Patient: sex M, age 58
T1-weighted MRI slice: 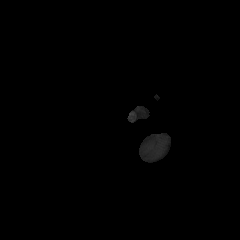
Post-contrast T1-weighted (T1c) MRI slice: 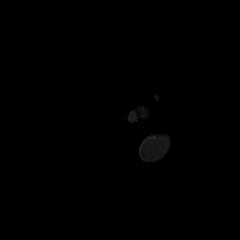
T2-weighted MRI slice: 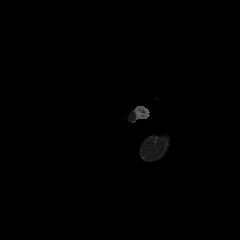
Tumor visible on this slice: no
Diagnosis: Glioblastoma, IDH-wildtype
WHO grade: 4